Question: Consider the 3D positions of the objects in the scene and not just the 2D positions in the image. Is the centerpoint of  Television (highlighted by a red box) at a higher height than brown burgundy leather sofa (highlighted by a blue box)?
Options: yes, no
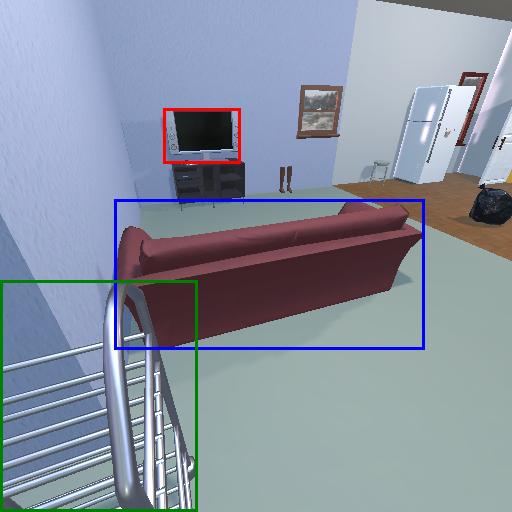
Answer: yes